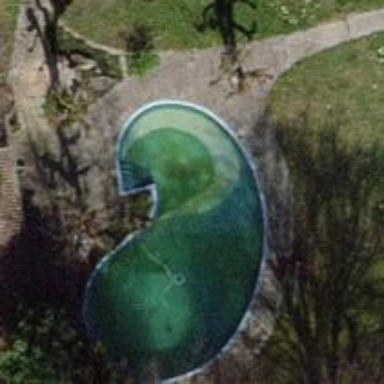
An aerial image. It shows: Outdoor inground swimming pool in leisure land.